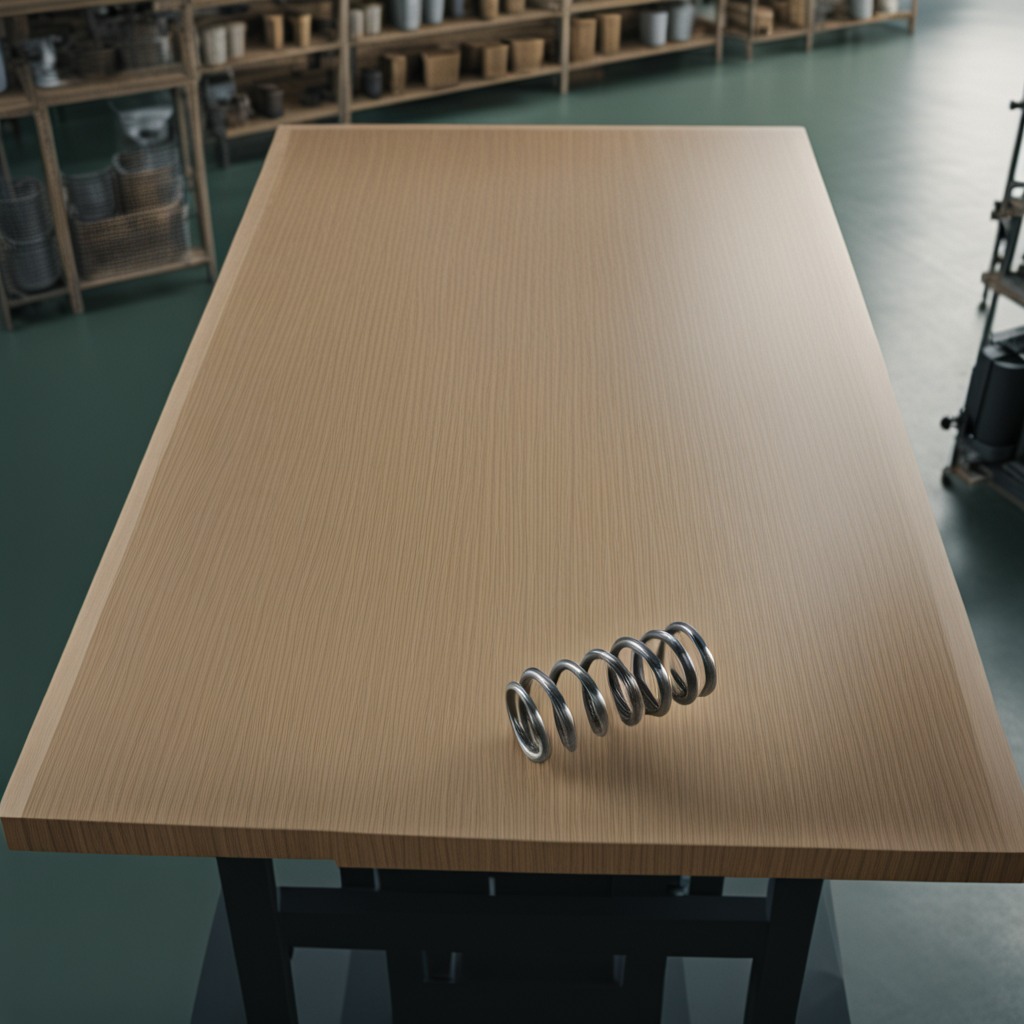
A coiled metal spring is lying on the workbench inside a coastal fishing gear workshop.